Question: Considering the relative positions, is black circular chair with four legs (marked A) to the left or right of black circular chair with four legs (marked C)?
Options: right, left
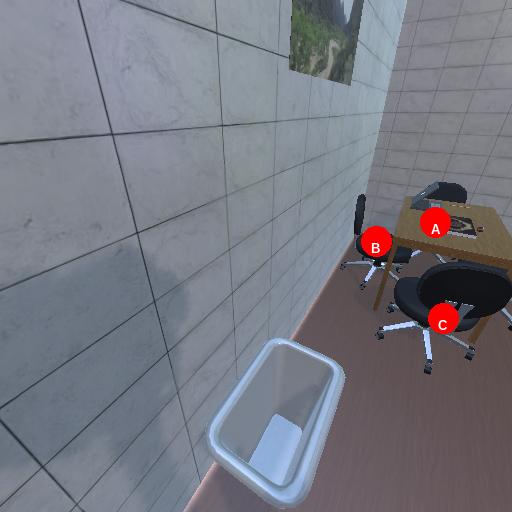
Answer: right